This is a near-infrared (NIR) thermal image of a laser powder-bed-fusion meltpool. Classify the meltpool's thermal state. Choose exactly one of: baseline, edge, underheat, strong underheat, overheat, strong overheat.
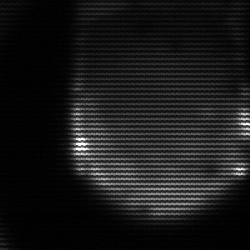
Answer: edge